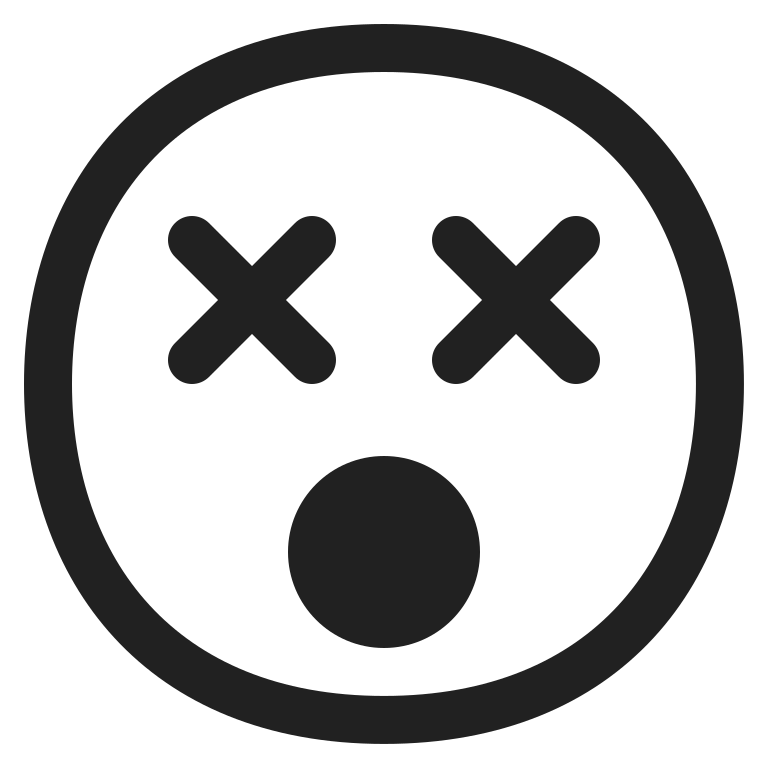
knocked out face high contrast